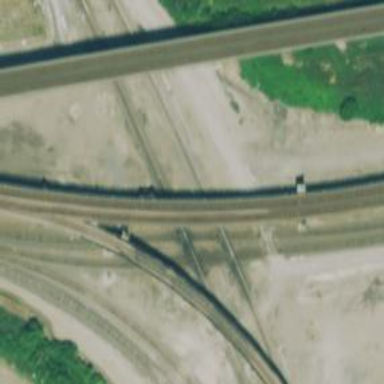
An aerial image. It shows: Railway crossing.